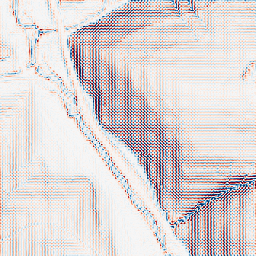
Category: wavelet
Decomposition family: wavelet_dwt
Decomposition parameters: wavelet: haar
level: 2
Upsampling method: regularized
Upsampling parameters: scale: 2
lambda_reg: 0.01
Upsampling scale: 2